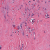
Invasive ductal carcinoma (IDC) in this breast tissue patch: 0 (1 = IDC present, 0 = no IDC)